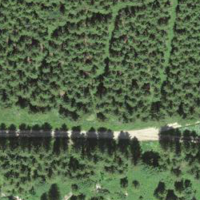
EUNIS habitat code: 43
Species observed at this site:
Allium ursinum
Silene dioica